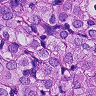
Metastatic tissue present: yes